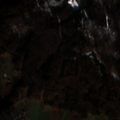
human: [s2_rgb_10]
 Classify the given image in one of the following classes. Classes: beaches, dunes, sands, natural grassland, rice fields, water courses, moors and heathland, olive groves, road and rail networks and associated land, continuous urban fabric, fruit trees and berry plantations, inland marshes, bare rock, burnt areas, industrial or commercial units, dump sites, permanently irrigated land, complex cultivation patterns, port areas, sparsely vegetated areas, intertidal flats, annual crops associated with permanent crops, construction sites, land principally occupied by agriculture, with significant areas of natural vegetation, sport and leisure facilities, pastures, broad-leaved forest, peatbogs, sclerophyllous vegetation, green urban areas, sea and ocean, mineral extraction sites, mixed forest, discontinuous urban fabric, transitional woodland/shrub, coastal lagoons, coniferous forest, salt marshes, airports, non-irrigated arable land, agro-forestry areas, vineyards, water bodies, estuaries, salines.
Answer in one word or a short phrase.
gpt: complex cultivation patterns, broad-leaved forest, mixed forest